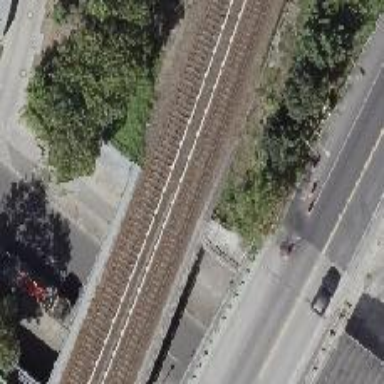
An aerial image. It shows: Bridge for electrified light rail.